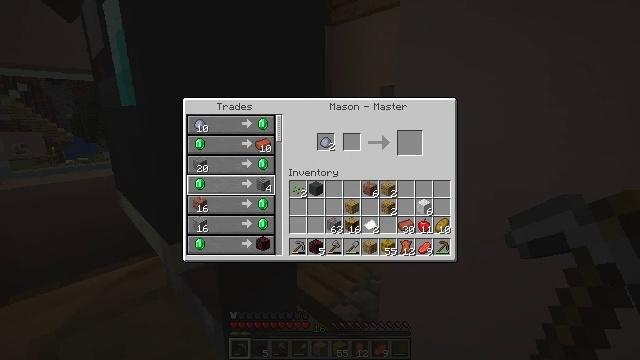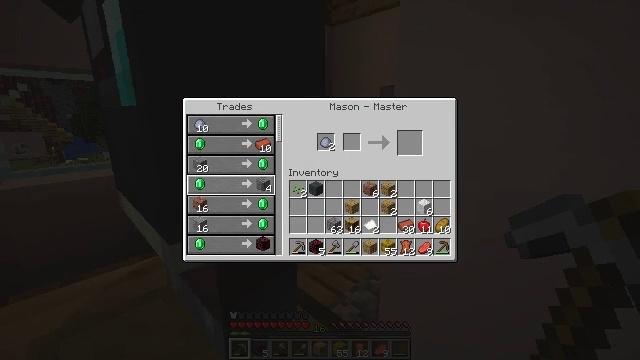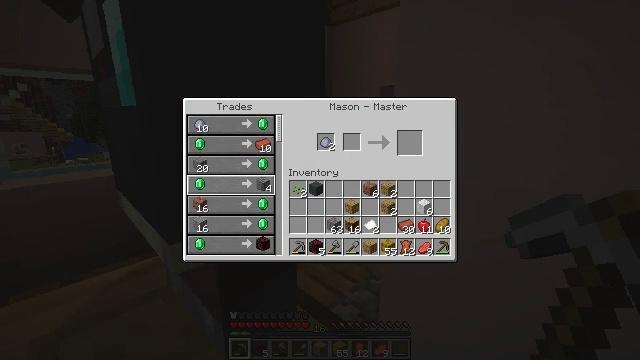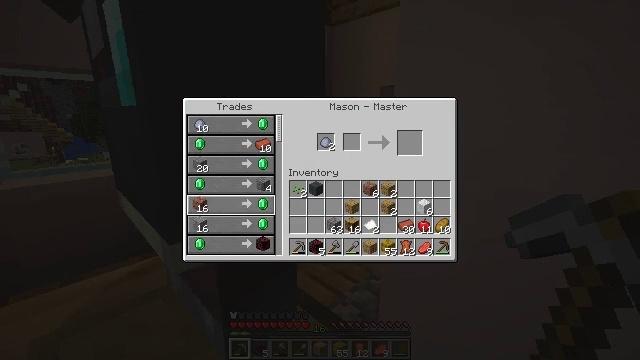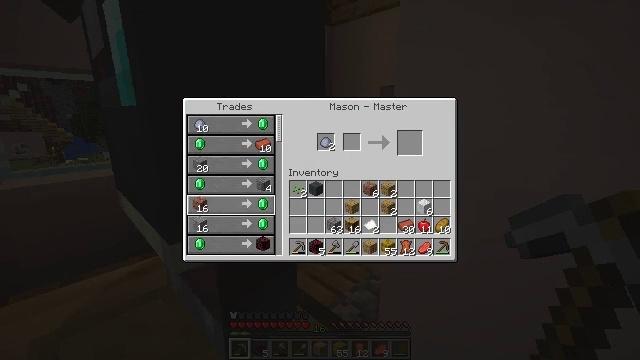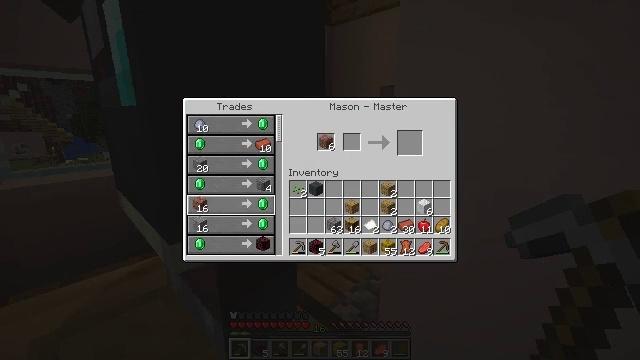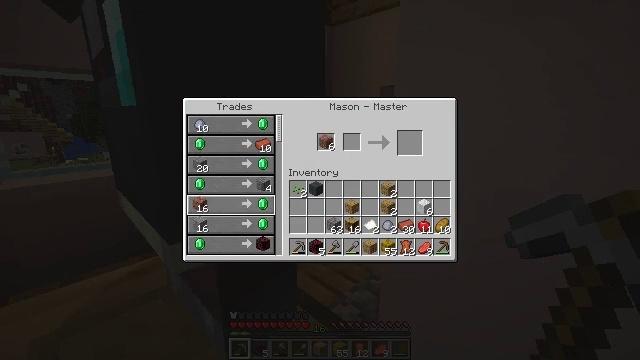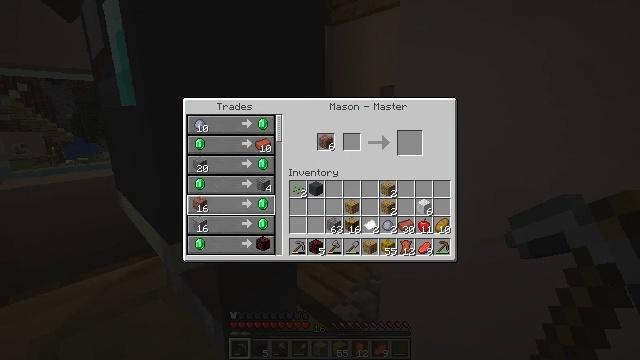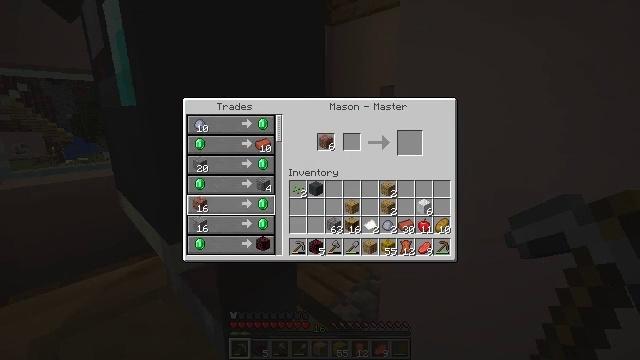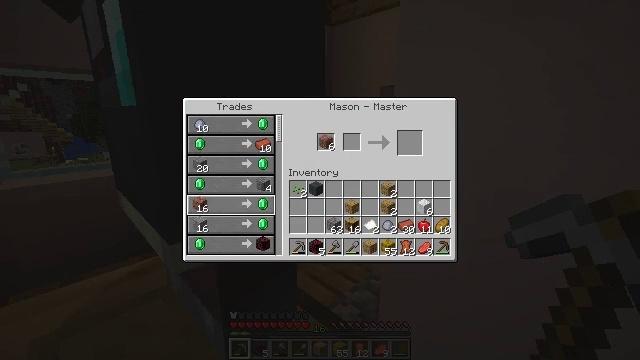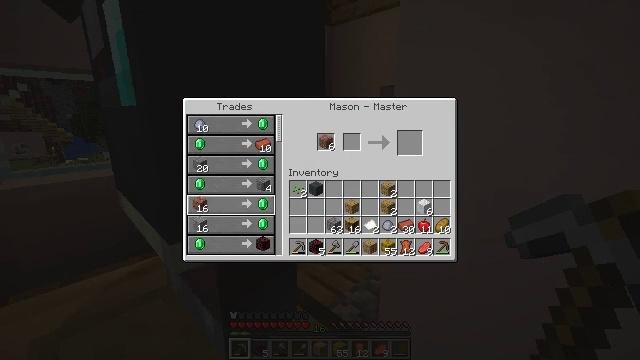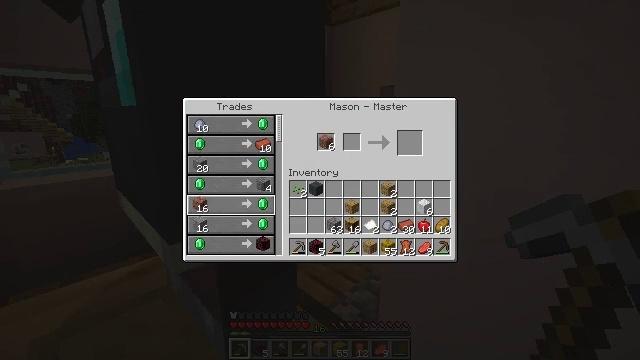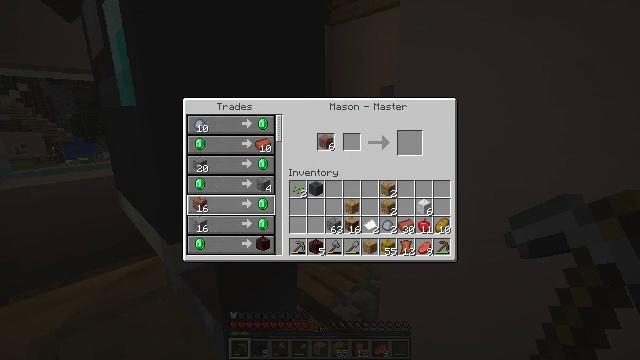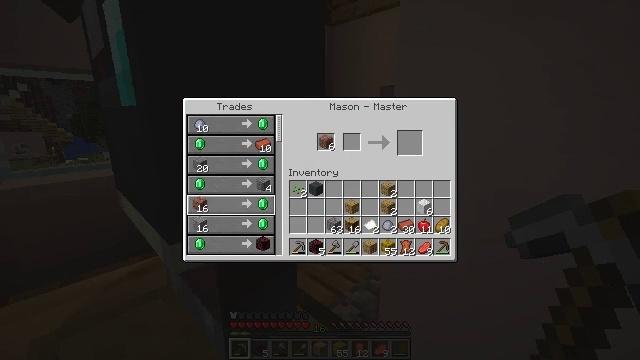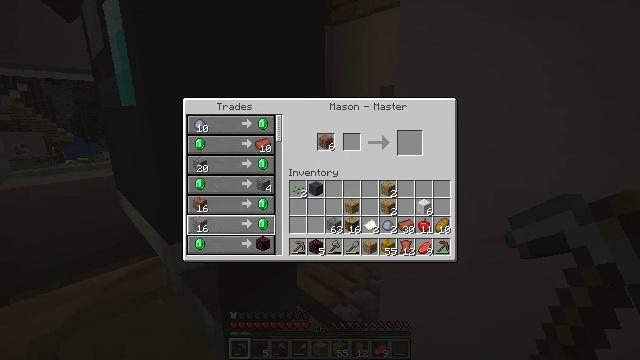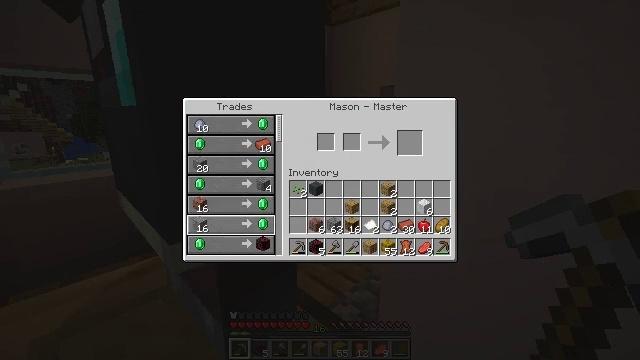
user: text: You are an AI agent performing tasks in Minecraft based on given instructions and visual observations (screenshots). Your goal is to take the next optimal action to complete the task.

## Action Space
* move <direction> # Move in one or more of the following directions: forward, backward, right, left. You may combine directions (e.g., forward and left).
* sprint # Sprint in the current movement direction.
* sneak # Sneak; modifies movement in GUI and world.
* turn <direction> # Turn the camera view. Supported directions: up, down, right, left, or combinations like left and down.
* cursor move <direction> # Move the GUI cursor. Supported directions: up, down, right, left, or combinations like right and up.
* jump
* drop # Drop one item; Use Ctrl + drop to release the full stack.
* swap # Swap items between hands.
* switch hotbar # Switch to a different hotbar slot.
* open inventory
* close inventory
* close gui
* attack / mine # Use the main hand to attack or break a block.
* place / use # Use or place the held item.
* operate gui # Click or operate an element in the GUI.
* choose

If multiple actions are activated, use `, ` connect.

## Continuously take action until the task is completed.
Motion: motion action
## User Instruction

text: Mine black glazed terracotta.
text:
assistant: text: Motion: no_op
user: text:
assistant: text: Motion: no_op
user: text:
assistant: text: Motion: no_op
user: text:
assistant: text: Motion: no_op
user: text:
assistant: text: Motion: operate gui
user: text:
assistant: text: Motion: operate gui
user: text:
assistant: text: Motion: no_op
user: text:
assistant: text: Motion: operate gui
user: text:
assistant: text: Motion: operate gui
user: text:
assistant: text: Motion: cursor move down
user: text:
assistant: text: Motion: no_op
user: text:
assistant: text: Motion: no_op
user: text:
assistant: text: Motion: no_op
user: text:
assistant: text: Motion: no_op
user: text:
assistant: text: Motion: operate gui
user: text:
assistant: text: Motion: operate gui
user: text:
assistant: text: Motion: no_op
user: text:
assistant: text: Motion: operate gui
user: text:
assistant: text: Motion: operate gui
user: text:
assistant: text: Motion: operate gui
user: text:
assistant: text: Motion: no_op
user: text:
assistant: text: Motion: no_op
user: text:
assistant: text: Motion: no_op
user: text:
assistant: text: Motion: no_op
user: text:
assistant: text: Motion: no_op
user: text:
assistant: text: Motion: close gui
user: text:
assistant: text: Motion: no_op
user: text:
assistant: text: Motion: turn right
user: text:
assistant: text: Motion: no_op
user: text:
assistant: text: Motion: no_op